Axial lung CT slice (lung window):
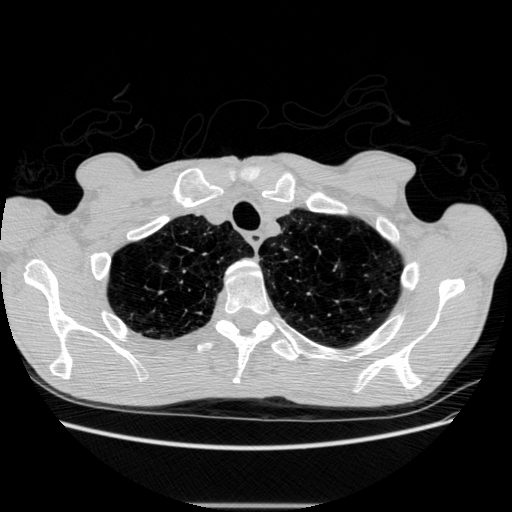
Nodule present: no